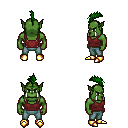
a pixel art fantasy rpg character, male body template, orc, green skin, maroon pirate shirt, teal pants, green mohawk hairstyle, gold boots, four views (front, back, left, right), 2x2 character sprite sheet, small pixel art, hard edges, no anti-aliasing